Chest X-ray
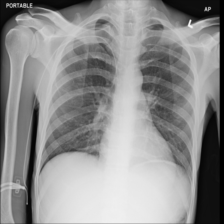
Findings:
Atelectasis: negative
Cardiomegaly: negative
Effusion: negative
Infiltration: negative
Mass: negative
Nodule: negative
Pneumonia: negative
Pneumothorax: negative
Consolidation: negative
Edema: negative
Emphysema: negative
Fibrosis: negative
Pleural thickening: negative
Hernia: negative